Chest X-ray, PA view. Patient: 34 years old, sex M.
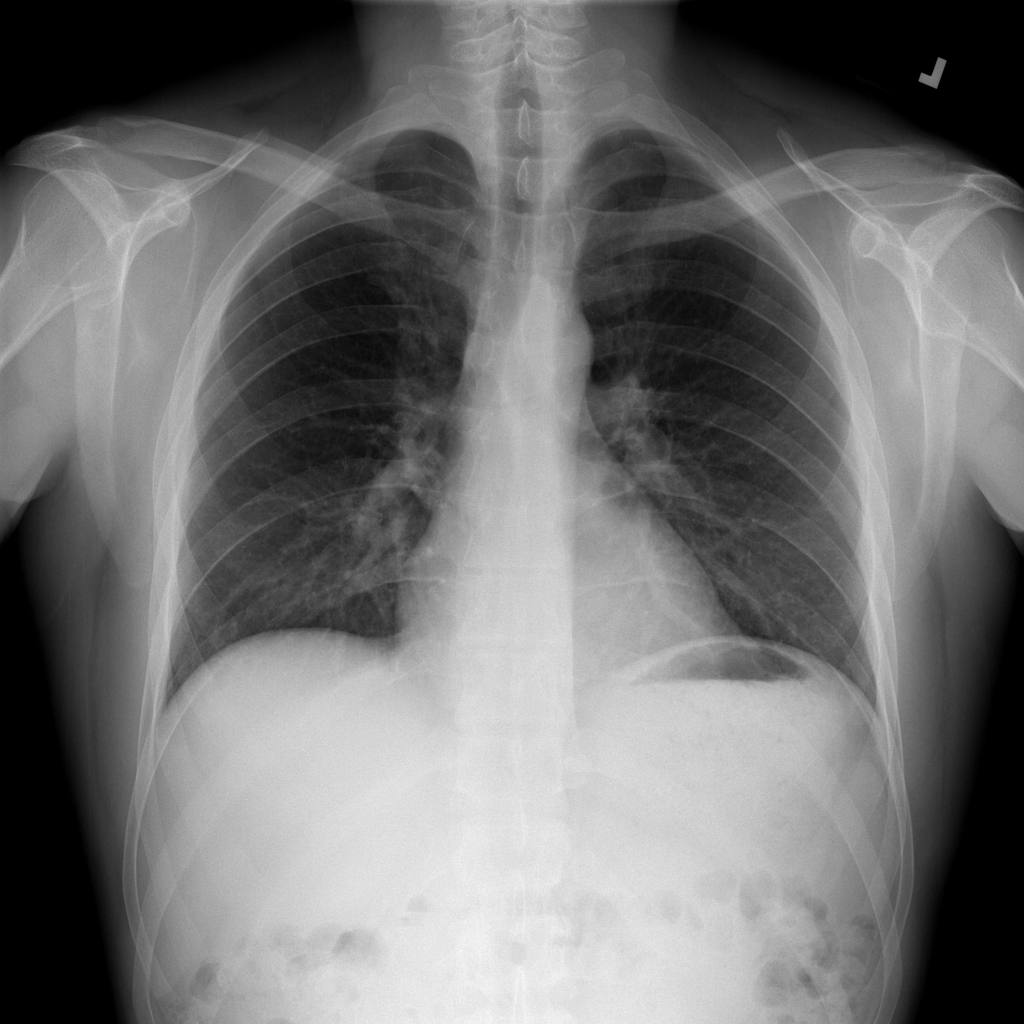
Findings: No Finding